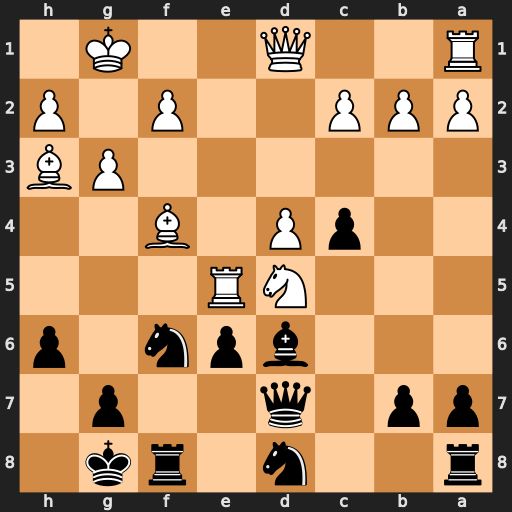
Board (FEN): r2n1rk1/pp1q2p1/3bpn1p/3NR3/2pP1B2/6PB/PPP2P1P/R2Q2K1
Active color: b
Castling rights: -
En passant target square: -
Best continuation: Bxe5 Nxf6+ Bxf6